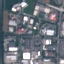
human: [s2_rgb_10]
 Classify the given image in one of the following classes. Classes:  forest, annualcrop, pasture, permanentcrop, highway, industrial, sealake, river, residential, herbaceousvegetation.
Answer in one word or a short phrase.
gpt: Industrial